Field crop: maize
Growth stage: 2
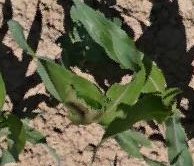
Species: maize